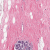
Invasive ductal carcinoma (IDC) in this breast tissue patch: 0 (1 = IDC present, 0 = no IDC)